Question: Here is the contents of a txt file:
'''
Lorem ipsum dolor sit amet, consectetuer adipiscing elit. Donec
egestas, enim et consectetuer ullamcorper, lectus ligula rutrum leo, a
elementum elit tortor eu quam. Duis tincidunt nisi ut ante. Nulla
facilisi. Sed tristique eros eu libero. Pellentesque vel arcu. Vivamus
purus orci, iaculis ac, suscipit sit amet, pulvinar eu,
lacus. Praesent placerat tortor sed nisl. Nunc blandit diam egestas
dui. Pellentesque habitant morbi tristique senectus et netus et
malesuada fames ac turpis egestas. Aliquam viverra fringilla
leo. Nulla feugiat augue eleifend nulla. Vivamus mauris. Vivamus sed
mauris in nibh placerat egestas. Suspendisse potenti. Mauris massa. Ut
eget velit auctor tortor blandit sollicitudin. Suspendisse imperdiet
justo.
'''
and here is my code:
'''
import mmap
import re
import contextlib
pattern = re.compile(r'[\S\s]{5,15}elementum......',
re.DOTALL | re.IGNORECASE | re.MULTILINE)
with open('lorem.txt', 'r') as f:
with contextlib.closing(mmap.mmap(f.fileno(), 0, access=mmap.ACCESS_READ)) as m:
for match in pattern.findall(m):
print match.replace('
', ' ')
'''
Print fails to include anything from the prior line, even though I'm telling the program to delete newlines and I'm matching on everything. How do I match the text on the prior line of my sample file?

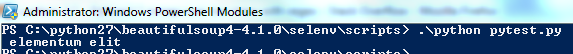
Answer: Your screenshot suggests you're on Windows. With Windows line endings ('
') in 'lorem.txt', the output becomes '" rutrum leo, a
elementum elit "'. The '
' (carriage return) causes the cursor to hop back to the start of the line, so the first part is overwritten by the second:
'''
$ python foo.py | od -tc
<PHONE> r u t r u m l e o , a
e
<PHONE> l e m e n t u m e l i t
<PHONE>
'''
To make the code platform-independent, use 'os.linesep' instead of ''
''.
Another option is to use regular file reading functions instead of 'mmap', and to specify mode ''r'' (to assume platform-local line endings) or ''rU'' (to accept any of '
', '
' and '
'). This makes sure all line endings get converted to '
' automatically.